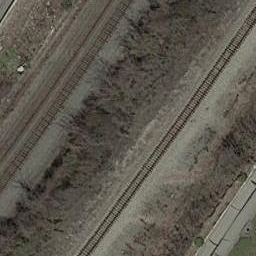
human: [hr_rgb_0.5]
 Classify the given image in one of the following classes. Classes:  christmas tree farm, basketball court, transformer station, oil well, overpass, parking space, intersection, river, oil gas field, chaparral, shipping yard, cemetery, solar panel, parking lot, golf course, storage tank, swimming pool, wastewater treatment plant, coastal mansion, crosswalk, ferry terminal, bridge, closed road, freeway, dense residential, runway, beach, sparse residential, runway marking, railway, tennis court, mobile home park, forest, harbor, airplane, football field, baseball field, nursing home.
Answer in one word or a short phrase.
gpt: railway